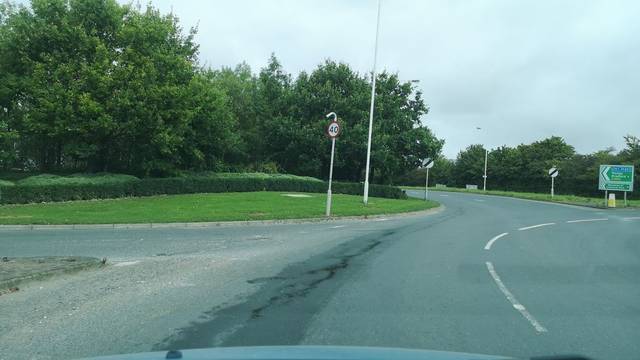
Region: United Kingdom
Coordinates: 53.699, -1.506